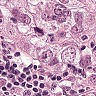
Metastatic tissue present: yes